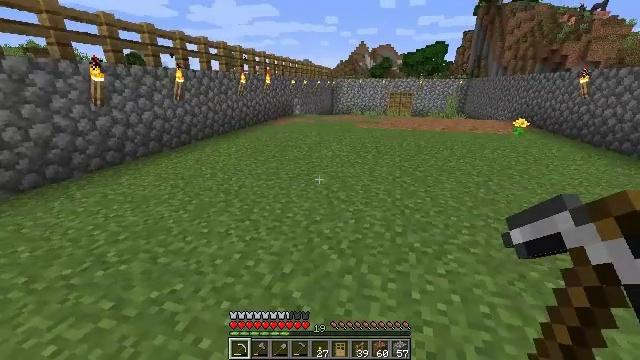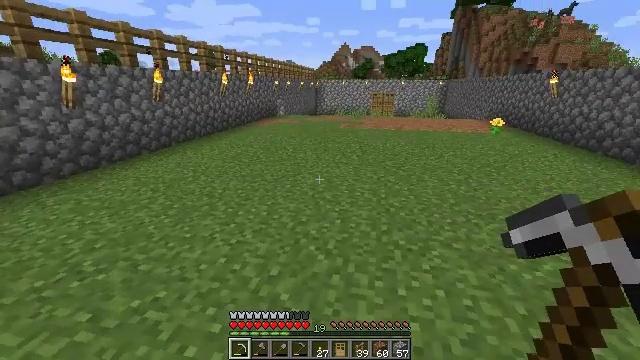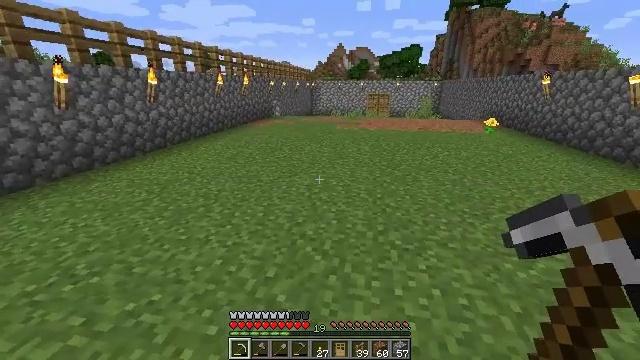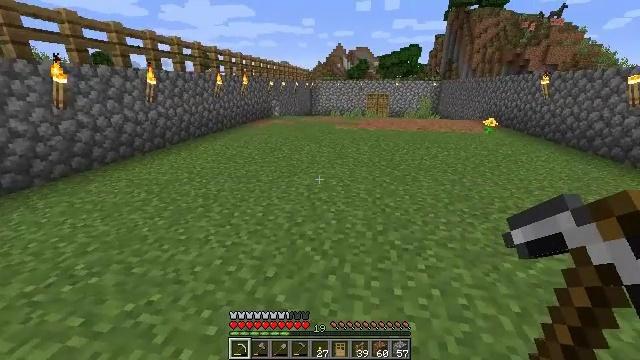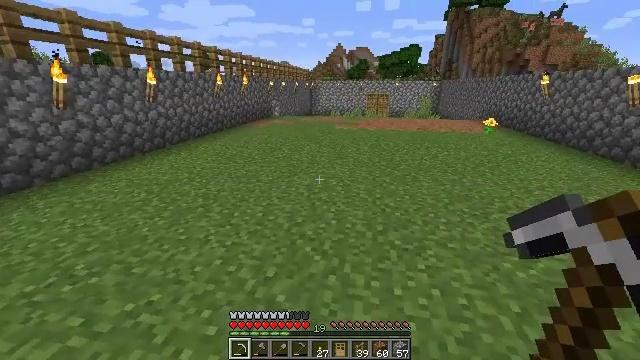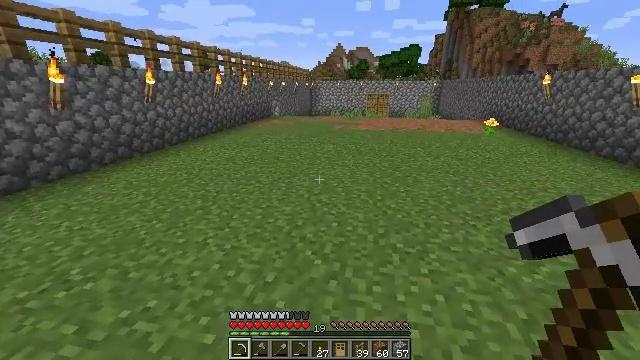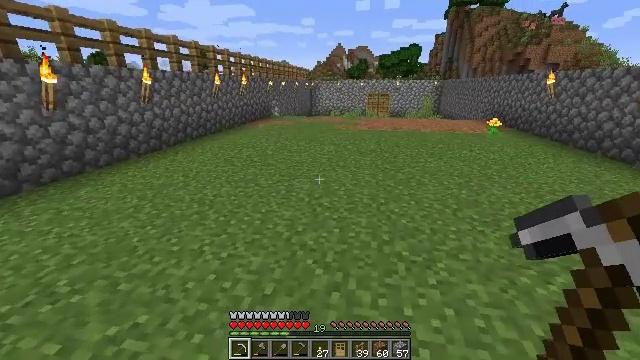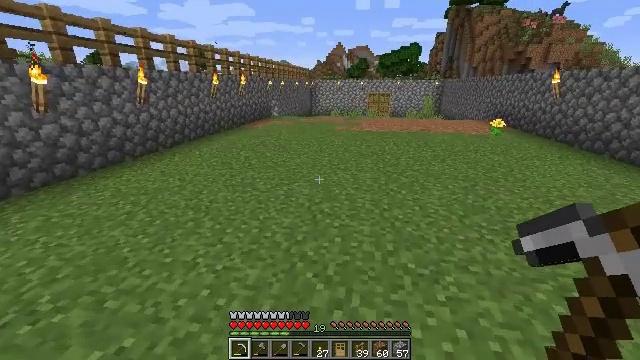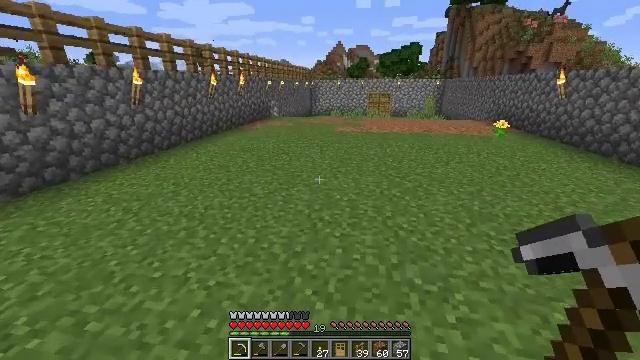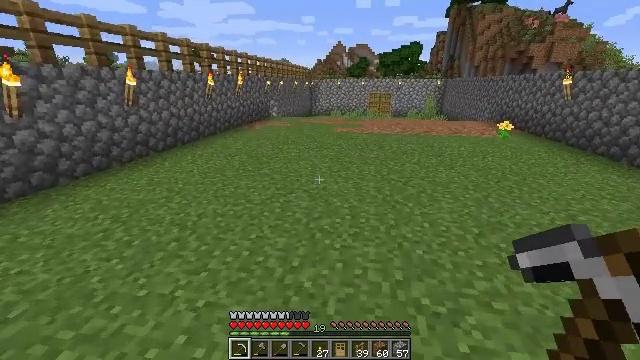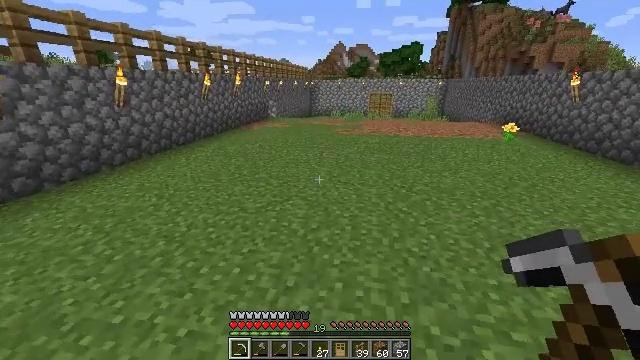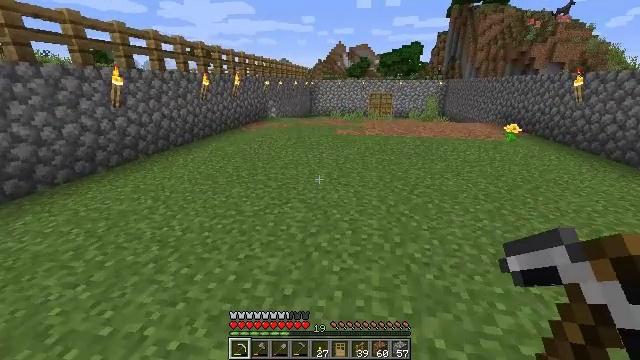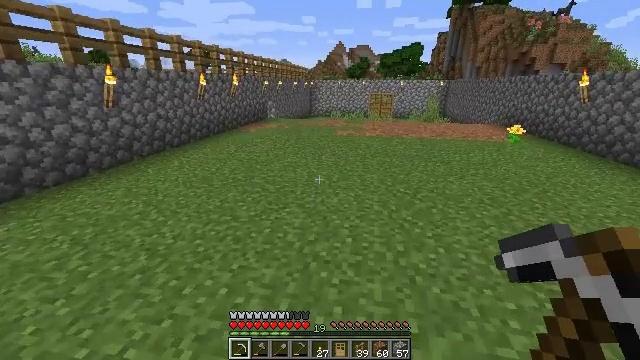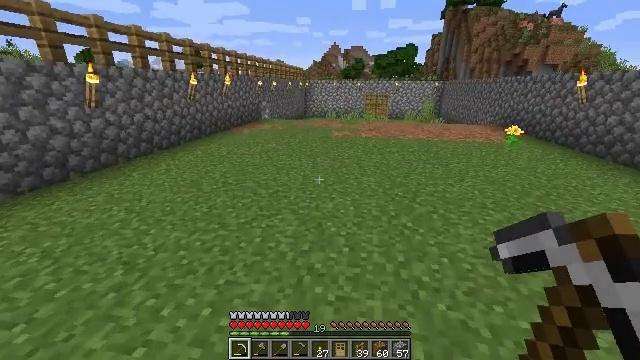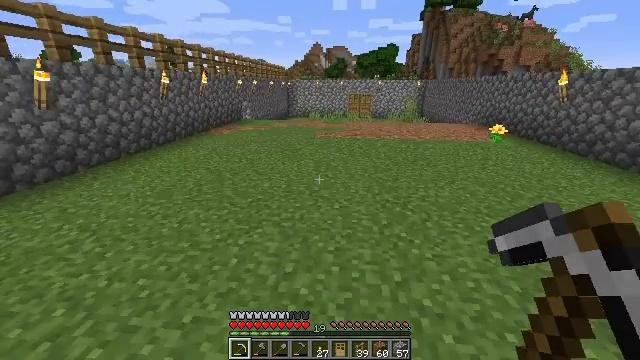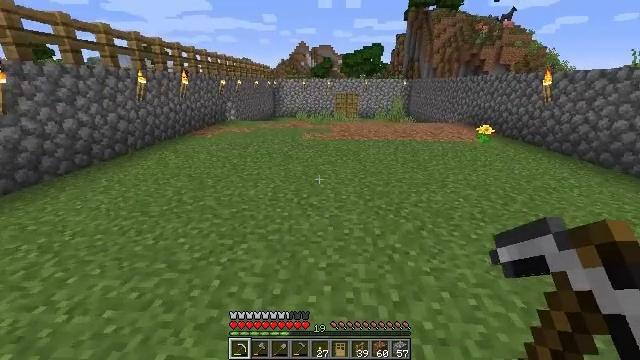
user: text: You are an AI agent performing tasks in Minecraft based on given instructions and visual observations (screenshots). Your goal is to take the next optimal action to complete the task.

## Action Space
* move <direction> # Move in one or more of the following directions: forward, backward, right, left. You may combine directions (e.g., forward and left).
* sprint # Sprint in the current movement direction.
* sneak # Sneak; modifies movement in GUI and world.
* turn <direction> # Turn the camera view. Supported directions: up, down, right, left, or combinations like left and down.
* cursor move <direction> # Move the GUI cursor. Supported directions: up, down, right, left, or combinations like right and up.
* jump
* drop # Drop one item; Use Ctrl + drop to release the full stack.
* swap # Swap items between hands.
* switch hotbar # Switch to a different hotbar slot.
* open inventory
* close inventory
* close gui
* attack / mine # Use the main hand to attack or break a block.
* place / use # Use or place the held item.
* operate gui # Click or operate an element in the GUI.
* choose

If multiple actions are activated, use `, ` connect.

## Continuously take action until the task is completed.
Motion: motion action
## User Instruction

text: Mine the dandelion from the ground.
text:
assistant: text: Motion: turn right
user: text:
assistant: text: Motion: no_op
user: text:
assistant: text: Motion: no_op
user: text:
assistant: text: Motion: no_op
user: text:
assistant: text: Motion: move forward
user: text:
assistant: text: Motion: move forward
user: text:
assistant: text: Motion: move forward
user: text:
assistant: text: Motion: move forward
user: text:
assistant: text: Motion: move forward
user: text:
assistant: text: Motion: move forward
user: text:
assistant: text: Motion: move forward
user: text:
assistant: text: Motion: move forward
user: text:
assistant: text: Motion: move forward, turn right
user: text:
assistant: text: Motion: move forward, turn right
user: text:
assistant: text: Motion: move forward, turn right
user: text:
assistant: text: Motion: move forward, turn right
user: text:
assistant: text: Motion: move forward, turn right
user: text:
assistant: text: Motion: move forward, turn right
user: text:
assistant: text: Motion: move forward
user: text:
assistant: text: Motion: move forward
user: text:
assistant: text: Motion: move forward
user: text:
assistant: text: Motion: move forward
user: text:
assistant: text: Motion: move forward
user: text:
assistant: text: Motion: move forward
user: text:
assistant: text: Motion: move forward, turn left and up
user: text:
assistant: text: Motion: move forward
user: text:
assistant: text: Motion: move forward, turn left
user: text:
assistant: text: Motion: move forward, turn right
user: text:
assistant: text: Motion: move forward, turn right
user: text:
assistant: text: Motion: move forward, turn right